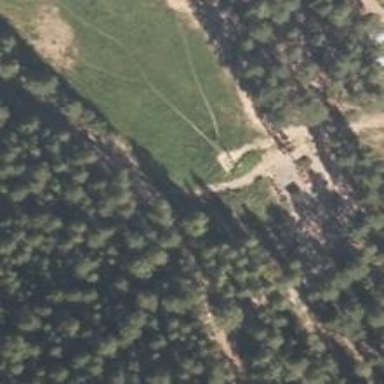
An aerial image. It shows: Disc golf hole.